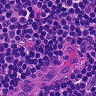
Metastatic tissue present: no